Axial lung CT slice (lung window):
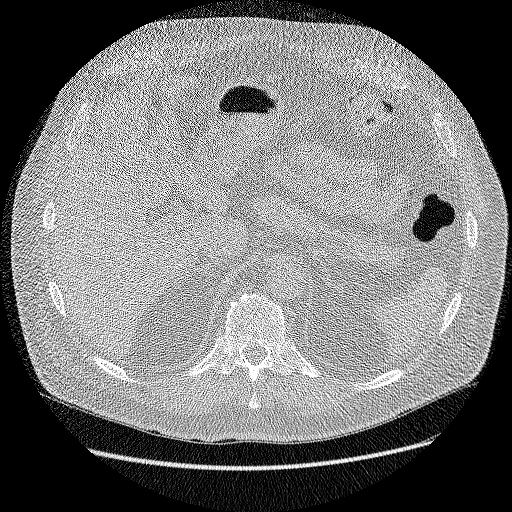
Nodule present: no